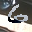
Label: 6